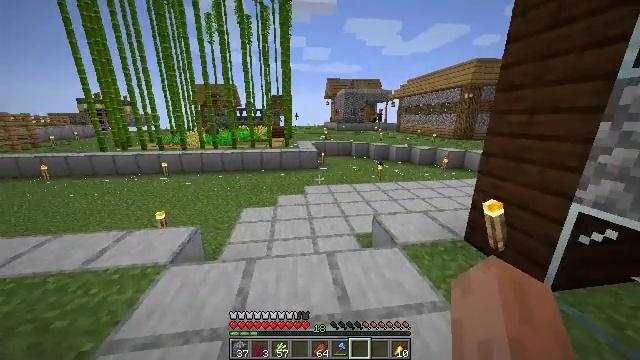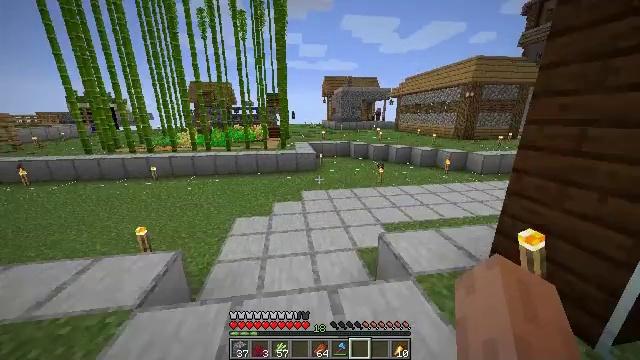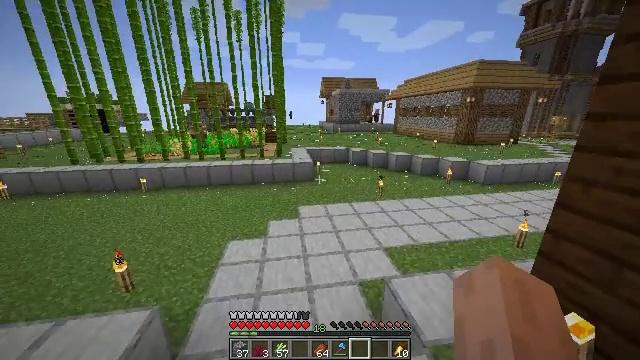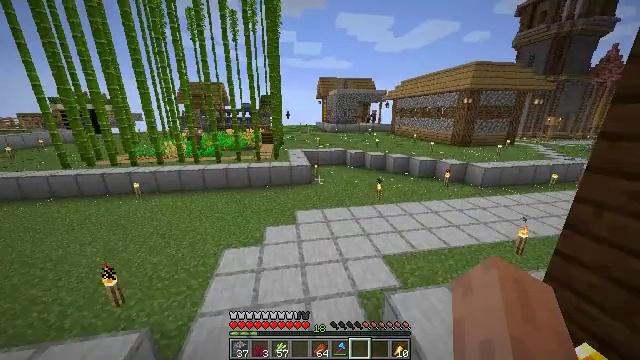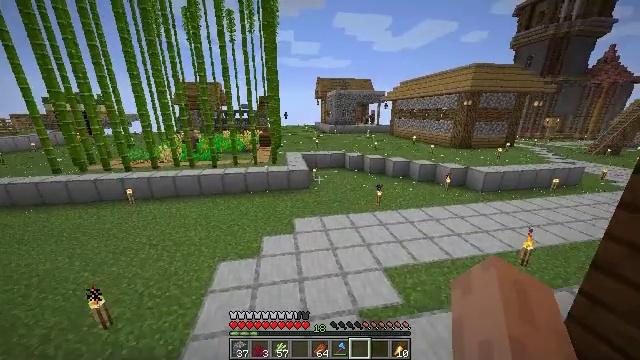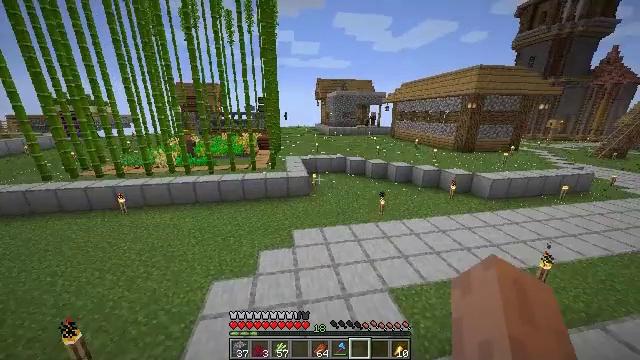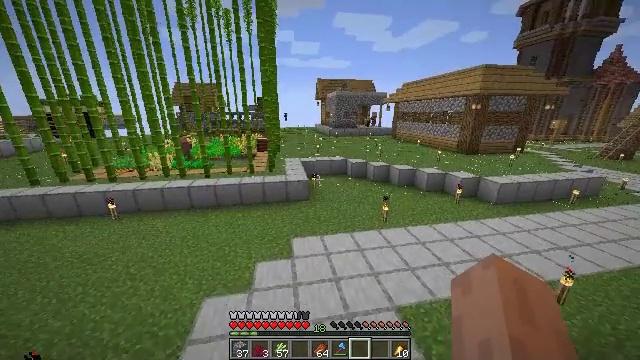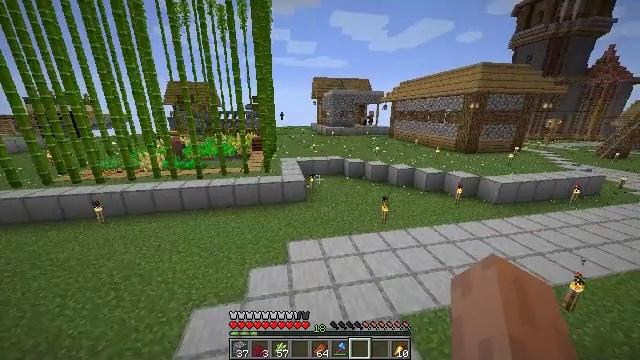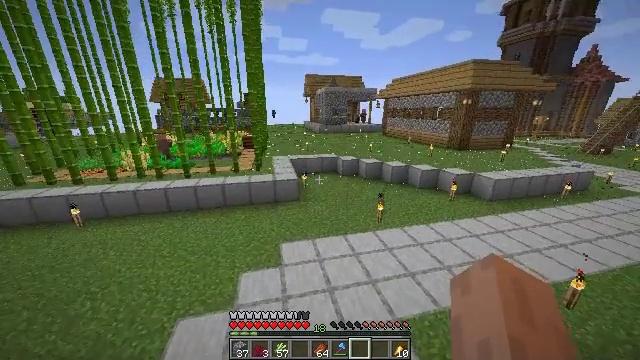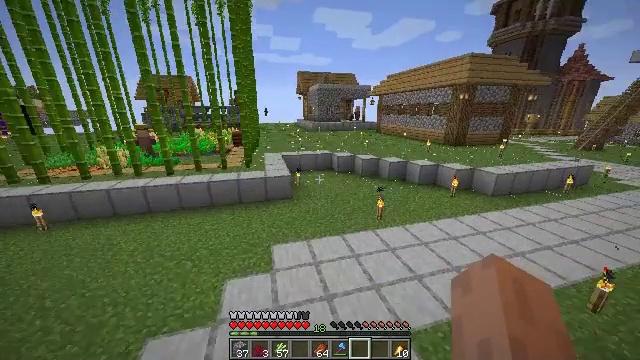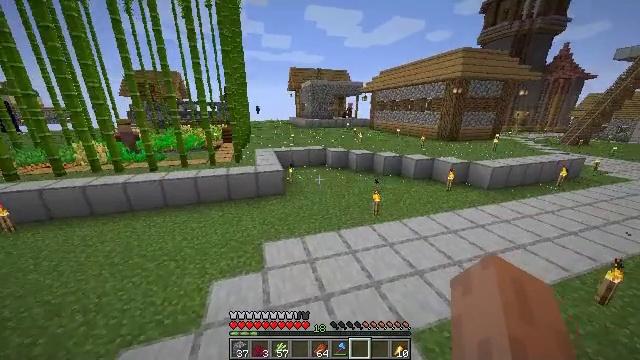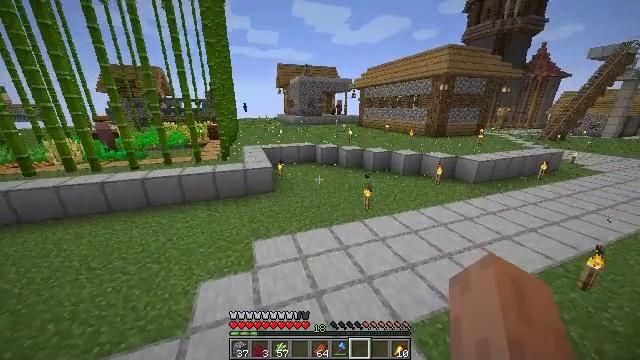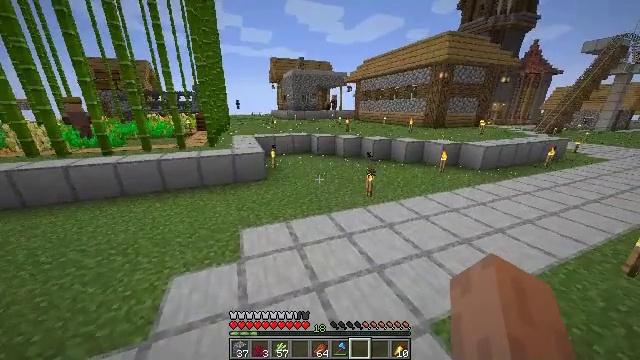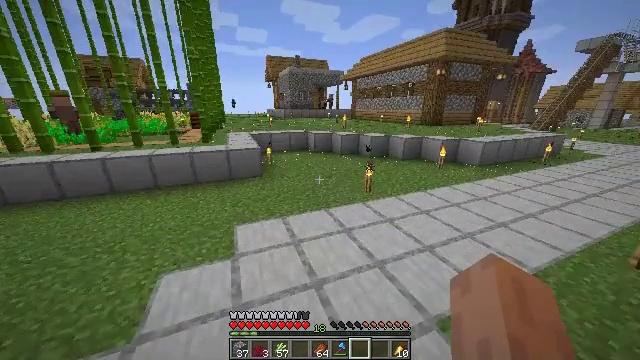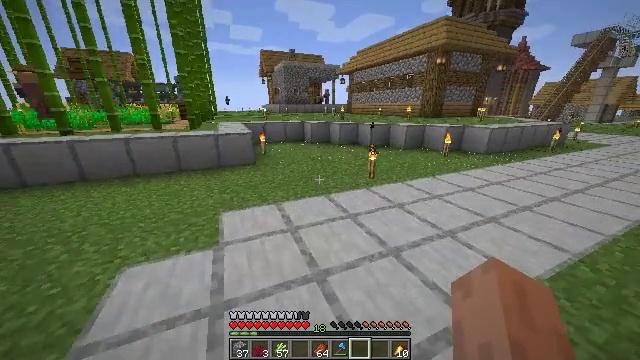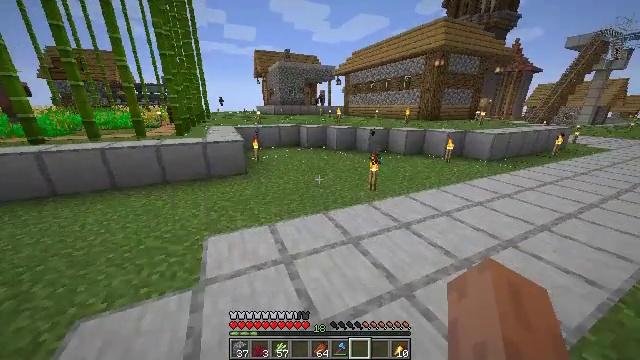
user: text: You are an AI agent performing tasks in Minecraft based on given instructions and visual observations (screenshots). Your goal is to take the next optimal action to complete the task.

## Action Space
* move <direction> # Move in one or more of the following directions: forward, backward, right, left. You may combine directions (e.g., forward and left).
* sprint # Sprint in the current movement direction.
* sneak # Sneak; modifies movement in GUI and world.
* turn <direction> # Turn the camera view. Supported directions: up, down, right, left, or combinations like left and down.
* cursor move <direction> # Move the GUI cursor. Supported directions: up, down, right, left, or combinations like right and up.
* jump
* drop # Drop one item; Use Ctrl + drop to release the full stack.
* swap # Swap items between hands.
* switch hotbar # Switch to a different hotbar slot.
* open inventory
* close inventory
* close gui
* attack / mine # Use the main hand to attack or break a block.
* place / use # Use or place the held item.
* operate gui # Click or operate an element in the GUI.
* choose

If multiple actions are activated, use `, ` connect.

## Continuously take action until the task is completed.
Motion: motion action
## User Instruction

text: craft item air
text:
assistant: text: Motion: move forward, sprint, jump
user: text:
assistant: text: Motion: move forward, sprint, jump
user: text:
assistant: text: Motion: move forward, sprint, jump
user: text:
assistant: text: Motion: move forward, sprint, jump
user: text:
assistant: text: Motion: move forward, sprint, jump
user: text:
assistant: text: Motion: move forward, jump
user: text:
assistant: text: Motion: move forward, jump
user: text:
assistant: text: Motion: move forward, turn right, jump
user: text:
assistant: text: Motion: move forward, turn right, jump
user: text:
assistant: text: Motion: move forward, turn right, jump
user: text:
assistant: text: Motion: move forward, turn right, jump
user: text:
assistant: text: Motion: move forward, turn right, jump
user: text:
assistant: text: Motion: move forward, jump
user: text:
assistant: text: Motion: move forward, sprint, turn right, jump
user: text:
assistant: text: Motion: move forward, sprint, turn right, jump
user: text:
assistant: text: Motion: move forward, sprint, turn right, jump
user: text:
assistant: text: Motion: move forward, sprint, jump
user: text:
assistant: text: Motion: move forward, jump
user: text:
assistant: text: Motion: move forward, jump
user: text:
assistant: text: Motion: move forward, jump
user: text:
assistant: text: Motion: move forward, jump
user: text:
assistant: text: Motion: move forward, jump
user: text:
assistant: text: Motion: move forward, jump
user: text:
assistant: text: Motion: move forward, jump
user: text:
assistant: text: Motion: move forward, jump
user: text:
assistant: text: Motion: move forward, sprint, turn left, jump
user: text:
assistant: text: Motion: move forward, sprint, turn left, jump
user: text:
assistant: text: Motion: move forward, sprint, turn left and up, jump
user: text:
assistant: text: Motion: move forward, sprint, turn left and up, jump
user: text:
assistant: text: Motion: move forward, jump